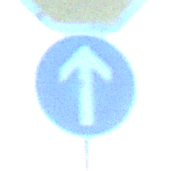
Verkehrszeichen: VorgeschriebeneFahrtrichtungGeradeaus
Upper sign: Stop
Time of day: SunriseSunset
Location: Outdoor (Nature)
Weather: PartlyCloudy
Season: NotSpecified
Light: Natural